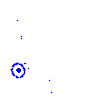
Particle: kaon